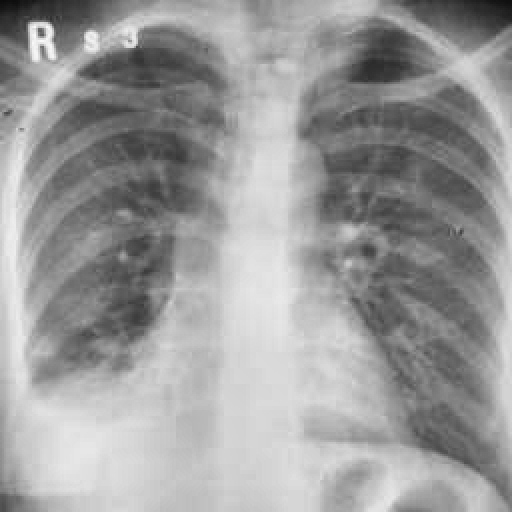
Finding: TUBERCULOSIS